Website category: book
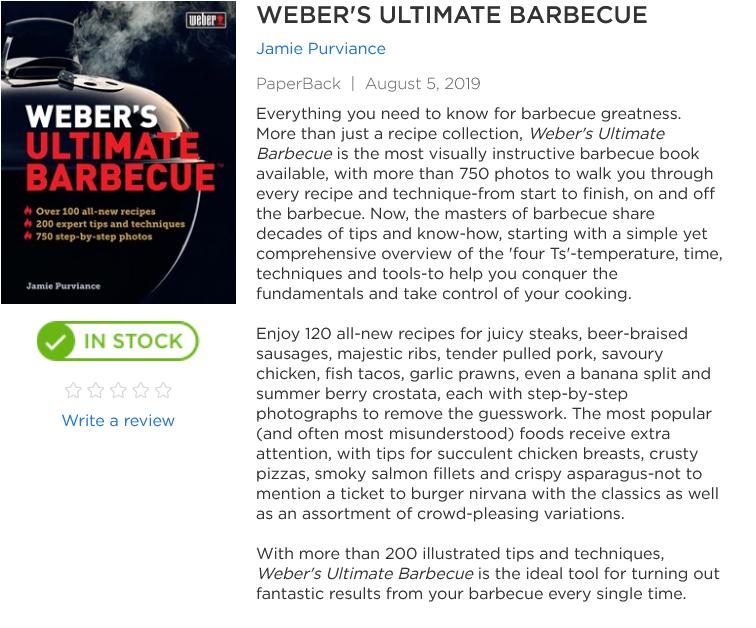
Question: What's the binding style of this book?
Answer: PaperBack

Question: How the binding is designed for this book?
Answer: PaperBack

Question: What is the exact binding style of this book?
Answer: PaperBack

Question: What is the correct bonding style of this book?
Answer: PaperBack

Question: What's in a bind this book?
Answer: PaperBack

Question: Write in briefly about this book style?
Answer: PaperBack

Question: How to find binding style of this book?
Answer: PaperBack

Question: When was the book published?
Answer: August 5, 2019

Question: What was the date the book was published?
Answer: August 5, 2019

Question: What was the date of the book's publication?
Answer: August 5, 2019

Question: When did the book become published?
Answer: August 5, 2019

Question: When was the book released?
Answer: August 5, 2019

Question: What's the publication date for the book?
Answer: August 5, 2019